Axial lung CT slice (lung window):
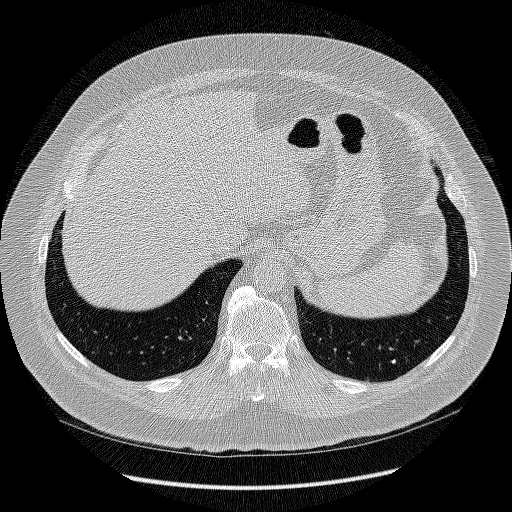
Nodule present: no